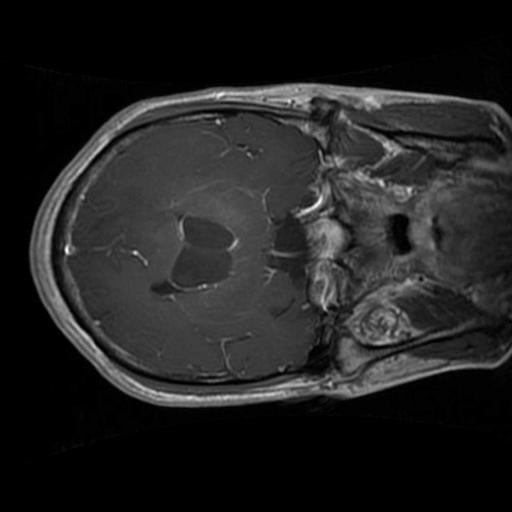
Label: brain_glioma